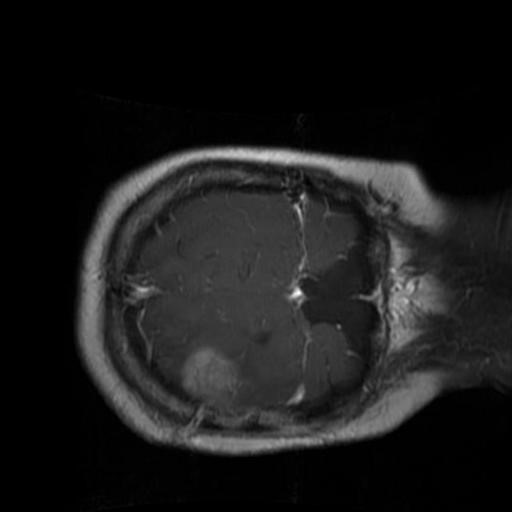
Label: brain_glioma